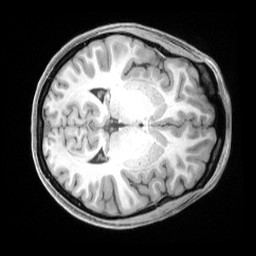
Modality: T1w
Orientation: axial
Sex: female
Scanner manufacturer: siemens
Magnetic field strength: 3 T
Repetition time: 2.4 s
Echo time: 0.00222 s